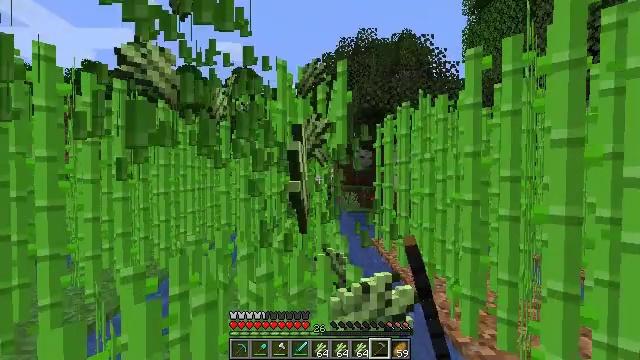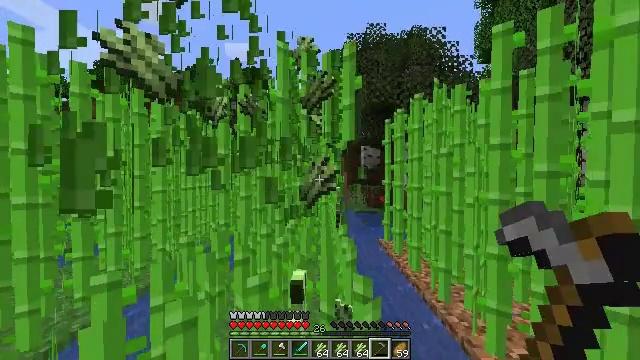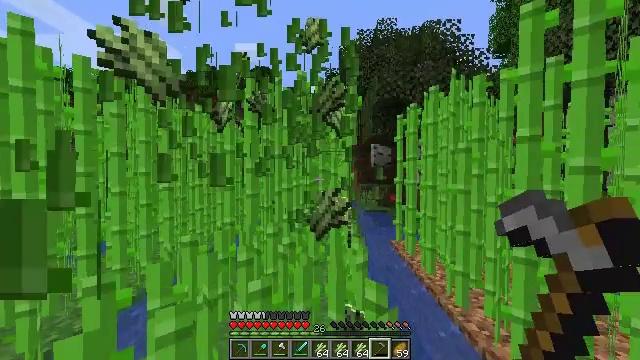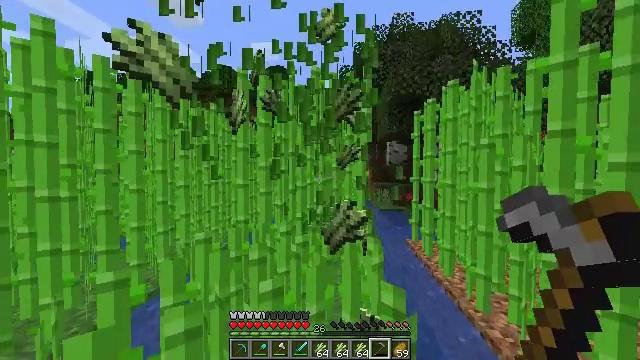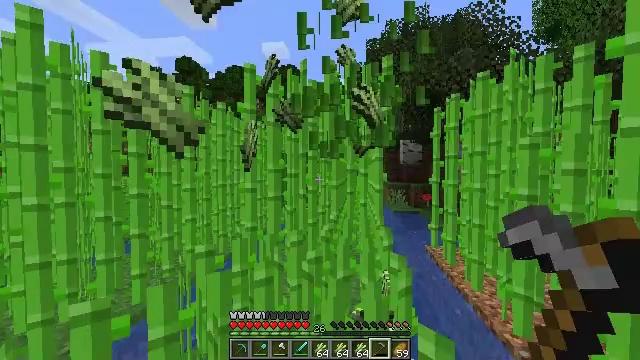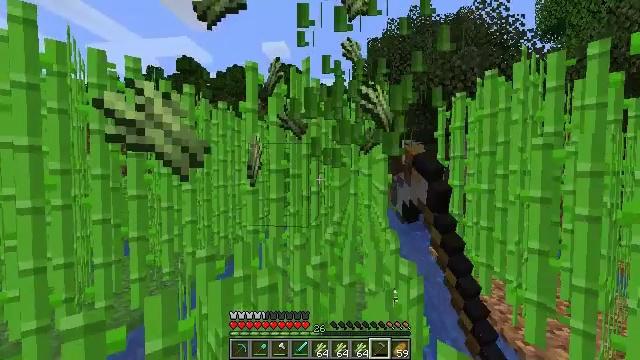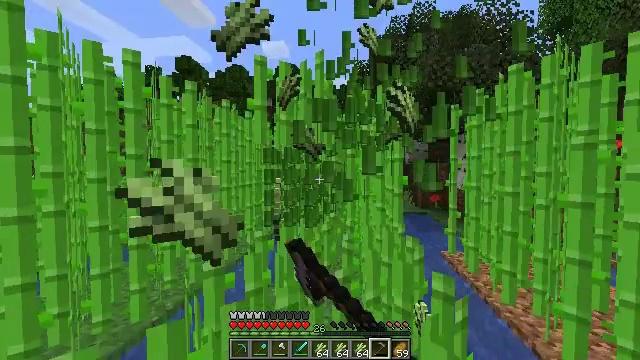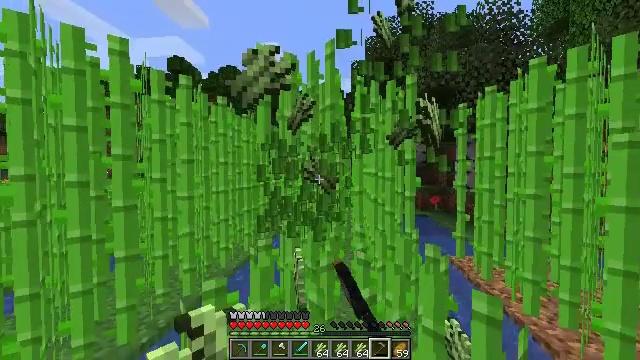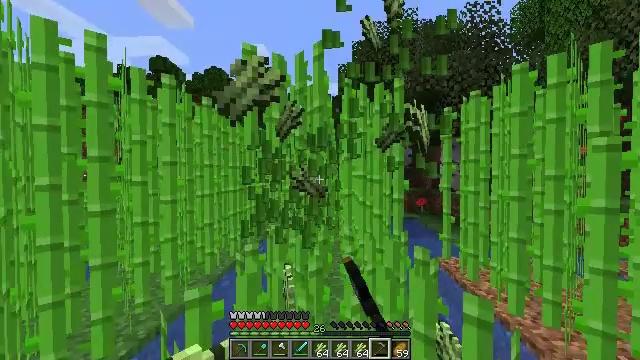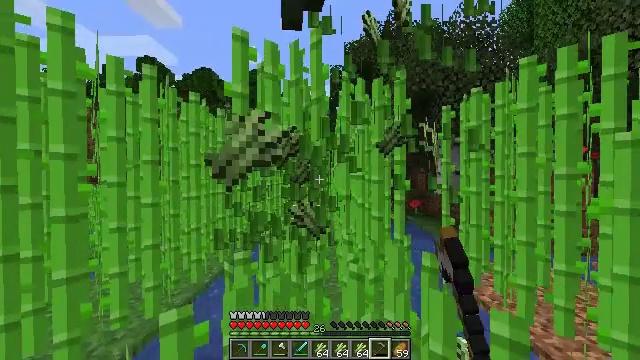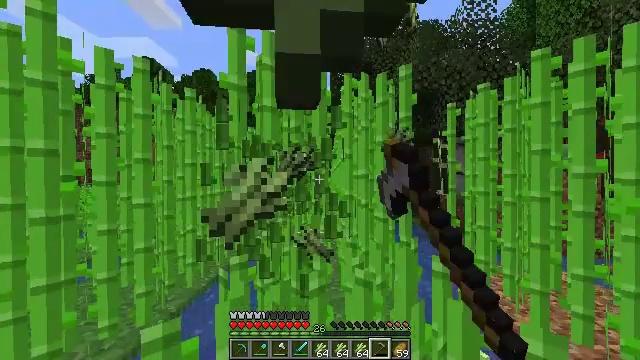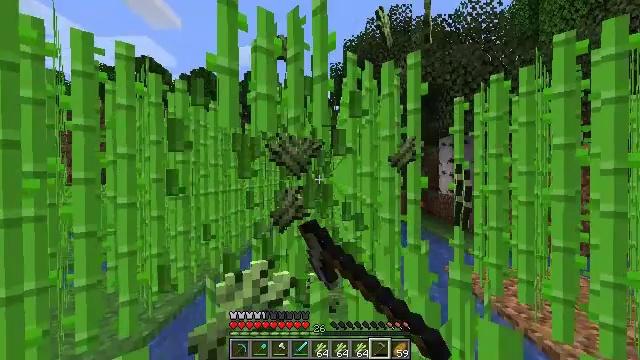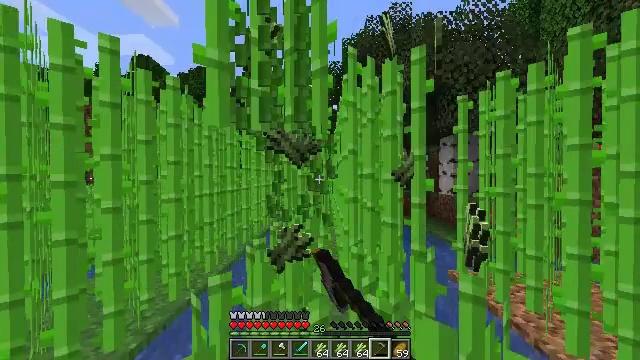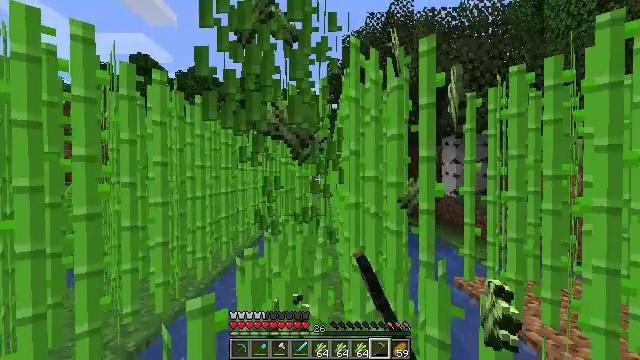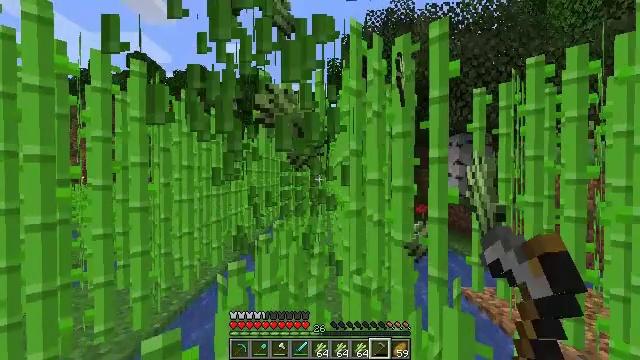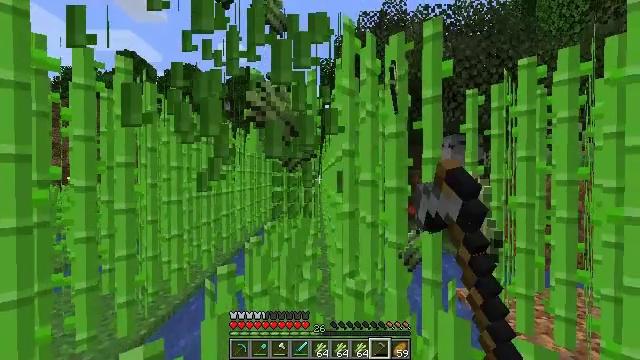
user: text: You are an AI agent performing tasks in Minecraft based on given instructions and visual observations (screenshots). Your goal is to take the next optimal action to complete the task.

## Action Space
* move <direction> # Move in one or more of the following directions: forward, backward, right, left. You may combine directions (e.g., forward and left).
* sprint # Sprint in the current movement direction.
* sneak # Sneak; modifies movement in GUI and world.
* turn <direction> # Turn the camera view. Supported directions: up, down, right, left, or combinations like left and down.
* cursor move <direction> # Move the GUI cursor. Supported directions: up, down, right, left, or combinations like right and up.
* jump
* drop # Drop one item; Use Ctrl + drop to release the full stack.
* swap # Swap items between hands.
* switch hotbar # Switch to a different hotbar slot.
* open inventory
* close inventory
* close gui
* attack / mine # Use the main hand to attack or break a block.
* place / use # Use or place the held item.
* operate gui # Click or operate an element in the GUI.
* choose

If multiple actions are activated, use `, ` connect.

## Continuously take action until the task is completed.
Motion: motion action
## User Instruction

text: Mine the sugar cane near rivers.
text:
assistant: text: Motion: move forward, sprint, turn left, attack / mine
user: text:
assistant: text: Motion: move forward, sprint, turn left, attack / mine
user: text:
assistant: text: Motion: move forward, sprint, turn left, attack / mine
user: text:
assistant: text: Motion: move forward and move left, sprint, turn left, attack / mine
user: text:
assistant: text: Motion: move forward and move left, sprint, attack / mine
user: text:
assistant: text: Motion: move forward and move left, sprint, attack / mine
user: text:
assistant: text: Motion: move forward, sprint, turn right, attack / mine
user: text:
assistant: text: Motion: move forward, sprint, turn right, attack / mine
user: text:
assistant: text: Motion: move forward, sprint, turn right, attack / mine
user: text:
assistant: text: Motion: move forward, sprint, attack / mine
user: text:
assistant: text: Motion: move forward, sprint, attack / mine
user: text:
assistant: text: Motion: move forward, sprint, attack / mine
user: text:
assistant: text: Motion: move forward, sprint, attack / mine
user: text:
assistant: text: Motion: move forward, sprint, attack / mine
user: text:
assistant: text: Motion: move forward and move right, sprint, turn right, attack / mine
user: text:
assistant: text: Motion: move forward and move right, sprint, turn right, attack / mine
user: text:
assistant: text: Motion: move forward and move right, sprint, turn right, attack / mine
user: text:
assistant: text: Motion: move forward and move right, sprint, attack / mine
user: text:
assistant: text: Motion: move forward, sprint, attack / mine
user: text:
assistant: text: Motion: move forward and move left, sprint, turn left, attack / mine
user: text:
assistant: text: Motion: move forward and move left, sprint, turn left, attack / mine
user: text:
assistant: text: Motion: move forward and move left, sprint, turn left, attack / mine
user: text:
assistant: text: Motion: move forward and move left, sprint, turn left, attack / mine
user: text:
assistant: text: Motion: move forward and move left, sprint, attack / mine
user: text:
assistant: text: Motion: move forward, sprint, attack / mine
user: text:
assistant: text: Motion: move forward, sprint, attack / mine
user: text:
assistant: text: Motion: move forward, sprint, attack / mine
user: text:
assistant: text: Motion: move forward and move right, sprint, turn right, attack / mine
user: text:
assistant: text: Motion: move forward and move right, sprint, turn right, attack / mine
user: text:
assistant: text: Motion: move forward and move right, sprint, turn right, attack / mine